Question: I'm trying to align css list-style-type images to parent's border.
Unfortunately, it works beautifully even in really old IE browsers, Firefox and Opera but is really messy in WebKit browsers (Chrome/Safari).
Any ideas what causes it, and any workarounds other than using background images? This is not reset.css thing, tried a few different resets and nothing seems to fix it.

<URL>
HTML
'''
<ul>
<li><a href="#">Link Title</a></li>
<li><a href="#">Link Title</a></li>
<li><a href="#">Link Title</a></li>
<li><a href="#">Link Title</a></li>
<li><a href="#">Link Title</a></li>
<li><a href="#">Link Title</a></li>
</ul>
'''
CSS
'''
ul {
margin: 2em;
border-left: solid 3px #999;
}
ul li {
position: relative;
left: 0.6em;
list-style-type: disc;
}
'''
(btw, Opera users, can you copy code from JSFiddle? because I can't for a good few weeks now? :()
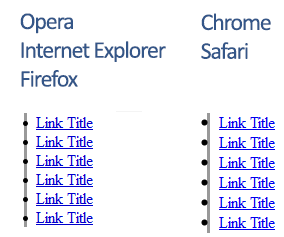
Answer: If you use:
'''
list-style-position: inside
'''
You will put the round inside the li element, but exactly at its start. Then you can move it where you want but I think right now it is ok.
<URL>
PS: If you relay to browser this behaviour probably you will get problems. I recommend you put your own list icons the result will be much better and consistent.